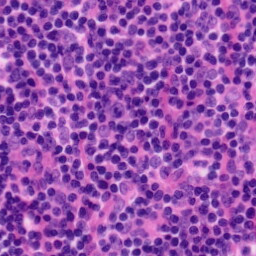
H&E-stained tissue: Tonsil